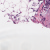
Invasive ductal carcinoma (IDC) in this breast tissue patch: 1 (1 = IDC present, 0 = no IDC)